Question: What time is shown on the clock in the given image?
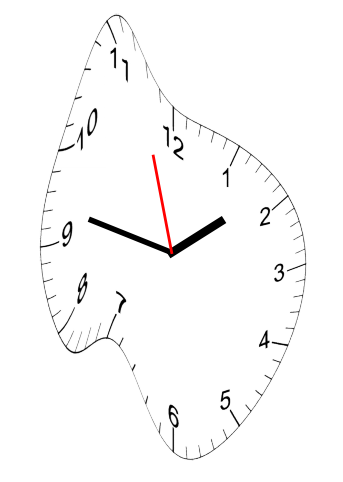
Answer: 01:46:57